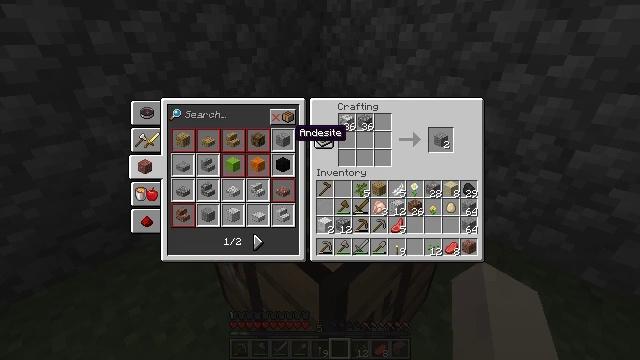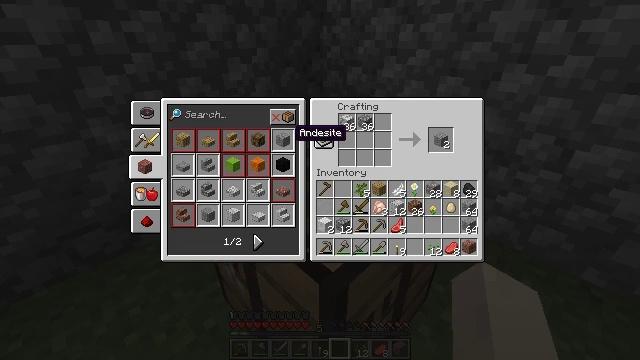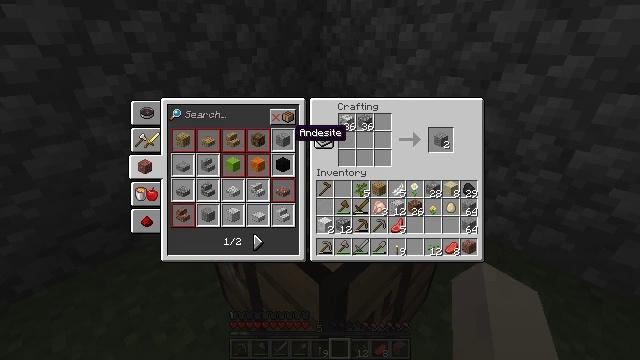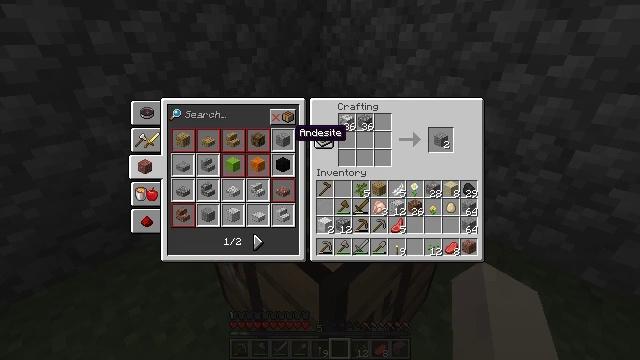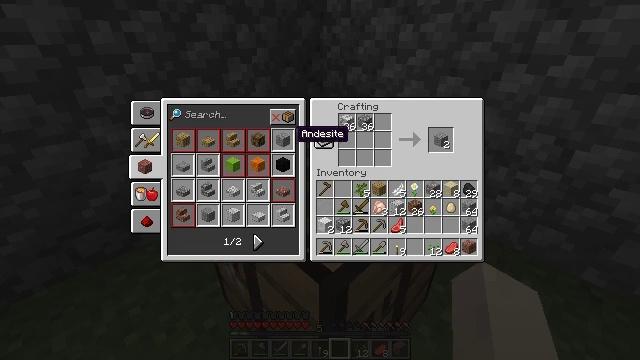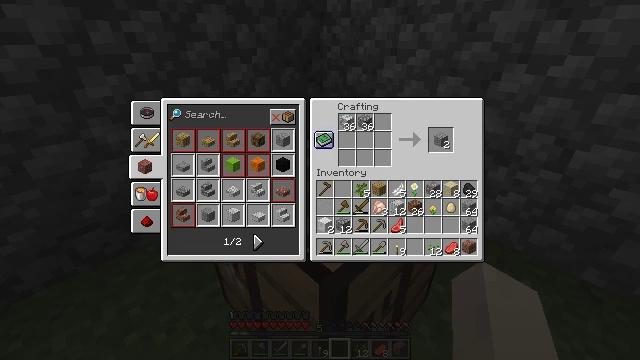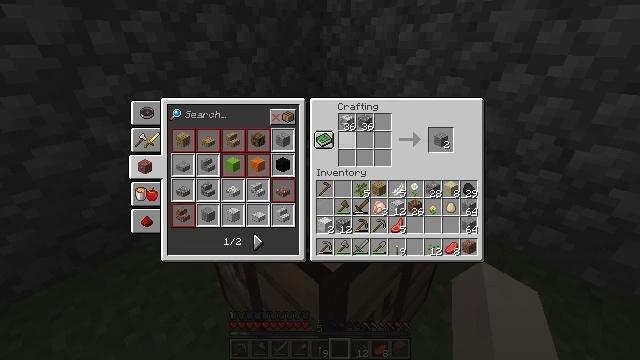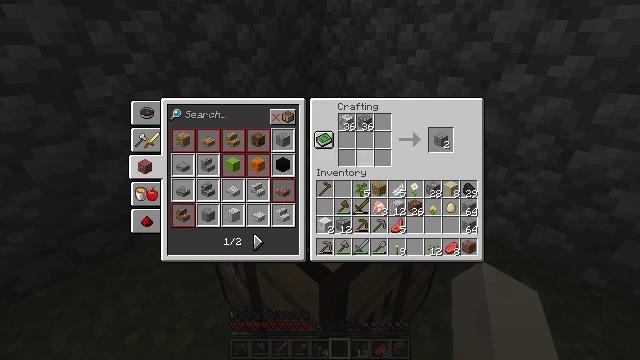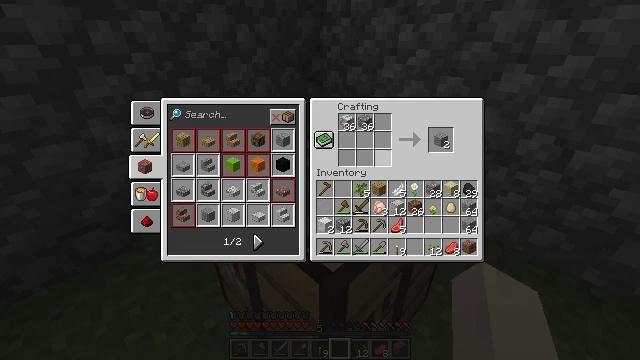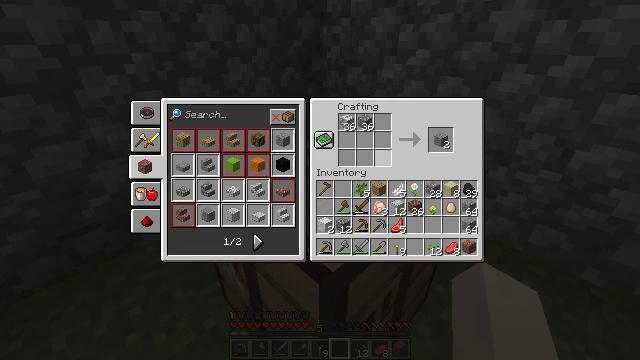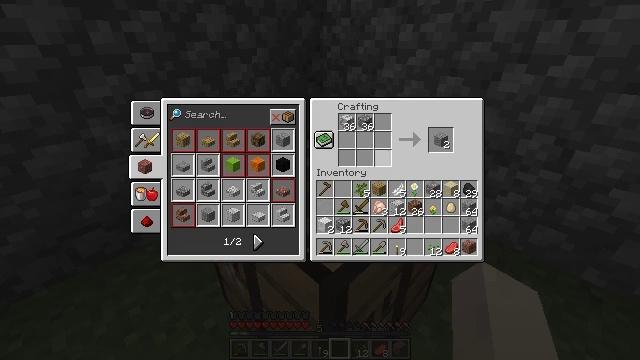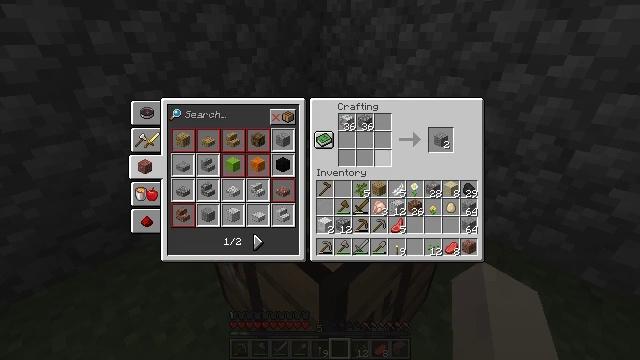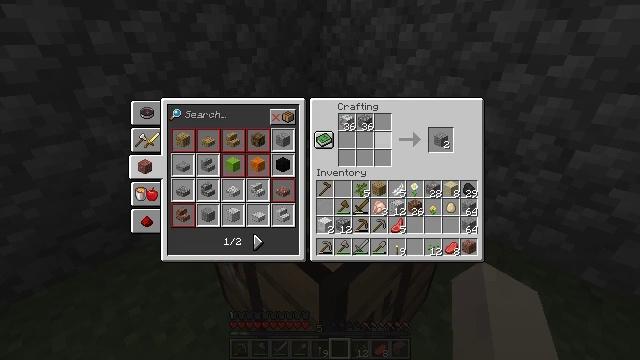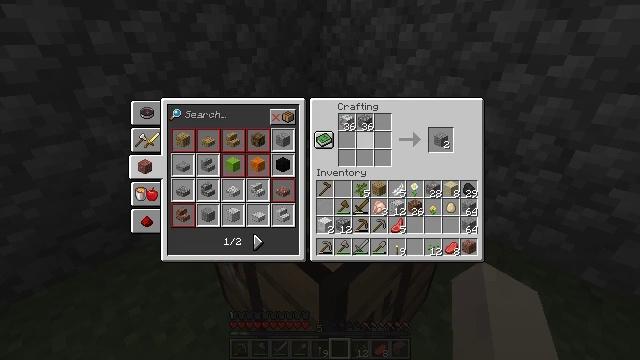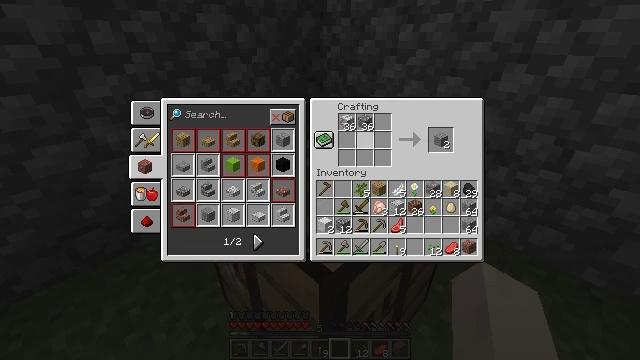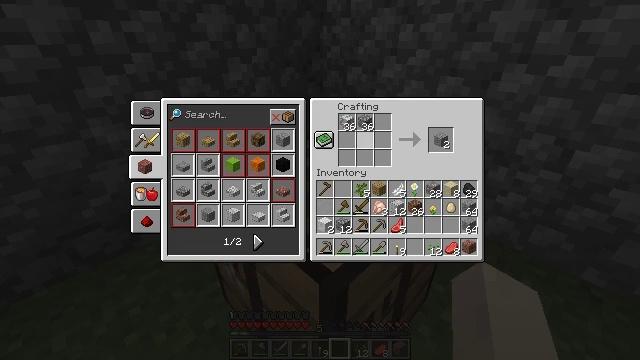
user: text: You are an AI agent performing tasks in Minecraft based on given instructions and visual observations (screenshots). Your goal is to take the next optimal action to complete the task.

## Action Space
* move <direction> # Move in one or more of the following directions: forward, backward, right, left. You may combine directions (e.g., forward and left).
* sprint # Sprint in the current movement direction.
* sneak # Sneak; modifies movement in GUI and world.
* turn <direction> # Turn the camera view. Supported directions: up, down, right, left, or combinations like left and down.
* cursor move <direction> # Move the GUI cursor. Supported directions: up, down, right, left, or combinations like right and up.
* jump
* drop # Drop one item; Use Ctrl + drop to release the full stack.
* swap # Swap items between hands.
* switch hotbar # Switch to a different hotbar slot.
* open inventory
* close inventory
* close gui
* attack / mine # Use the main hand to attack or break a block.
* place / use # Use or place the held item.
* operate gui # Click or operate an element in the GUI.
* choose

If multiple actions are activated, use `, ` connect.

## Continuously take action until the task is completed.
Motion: motion action
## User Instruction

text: Open the crafting table to create andesite.
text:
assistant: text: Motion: operate gui
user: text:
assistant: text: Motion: operate gui
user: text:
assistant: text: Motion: no_op
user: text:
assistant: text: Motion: no_op
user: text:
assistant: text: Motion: cursor move right
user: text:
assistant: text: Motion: cursor move right
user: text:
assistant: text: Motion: cursor move right
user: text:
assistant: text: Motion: cursor move right
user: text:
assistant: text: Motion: no_op
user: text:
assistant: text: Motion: cursor move right
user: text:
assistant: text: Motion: no_op
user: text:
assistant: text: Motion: no_op
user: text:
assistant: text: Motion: cursor move left and up
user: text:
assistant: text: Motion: cursor move left
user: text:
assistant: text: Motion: no_op
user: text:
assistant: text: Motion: cursor move right
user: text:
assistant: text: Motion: cursor move right
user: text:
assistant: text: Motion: cursor move right
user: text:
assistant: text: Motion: no_op
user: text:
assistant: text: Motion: no_op
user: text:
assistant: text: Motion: no_op
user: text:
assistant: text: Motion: operate gui
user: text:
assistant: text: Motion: operate gui
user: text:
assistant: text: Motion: cursor move right
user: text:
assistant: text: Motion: no_op
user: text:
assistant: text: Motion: operate gui
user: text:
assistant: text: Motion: operate gui
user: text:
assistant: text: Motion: operate gui
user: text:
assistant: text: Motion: no_op
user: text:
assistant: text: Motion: operate gui